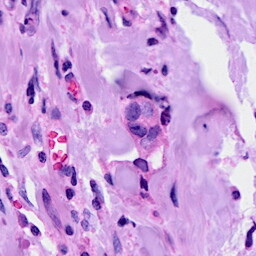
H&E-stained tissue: Breast